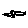
Label: bird